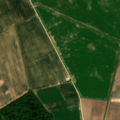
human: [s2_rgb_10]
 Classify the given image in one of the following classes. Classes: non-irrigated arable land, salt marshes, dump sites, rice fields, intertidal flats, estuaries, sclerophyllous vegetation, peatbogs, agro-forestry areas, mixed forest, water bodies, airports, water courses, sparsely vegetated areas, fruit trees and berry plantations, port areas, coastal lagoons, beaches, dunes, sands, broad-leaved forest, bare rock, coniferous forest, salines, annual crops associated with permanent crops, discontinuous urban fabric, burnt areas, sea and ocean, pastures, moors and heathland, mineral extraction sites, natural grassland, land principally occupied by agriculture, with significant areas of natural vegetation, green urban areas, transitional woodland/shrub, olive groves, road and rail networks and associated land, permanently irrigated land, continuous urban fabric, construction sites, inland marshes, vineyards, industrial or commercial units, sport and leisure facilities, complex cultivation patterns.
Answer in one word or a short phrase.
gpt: non-irrigated arable land, mixed forest